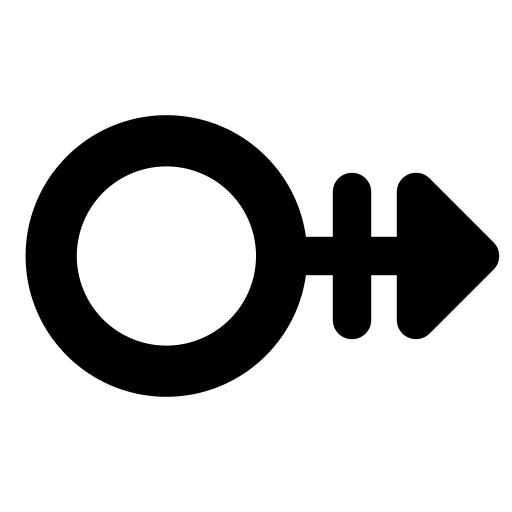
Tags: icon, FontAwesome, fa-icon, solid, mars, stroke, right